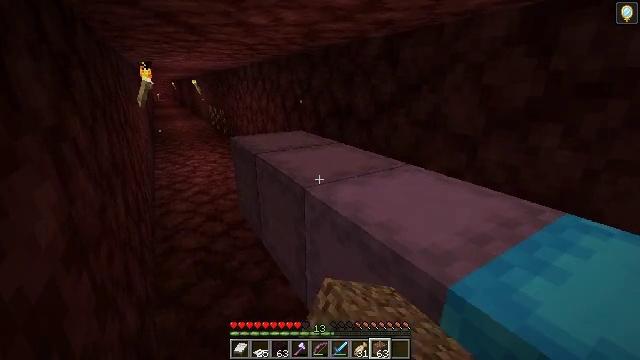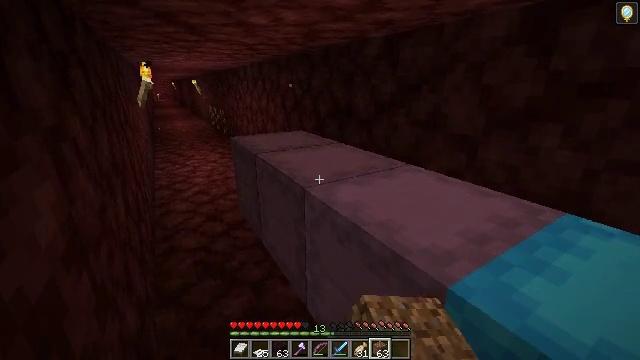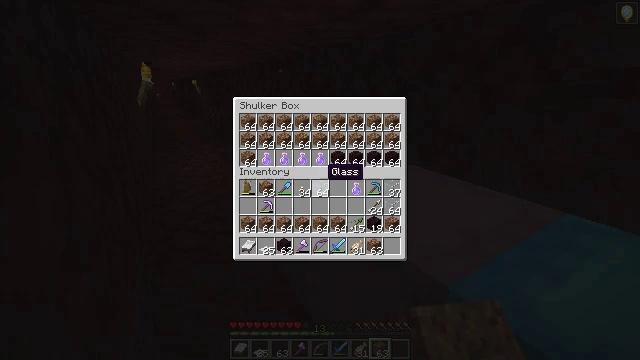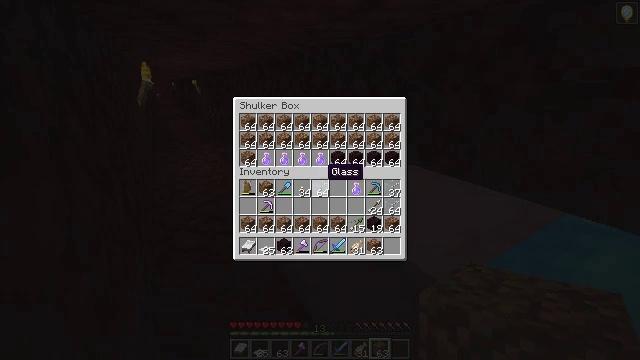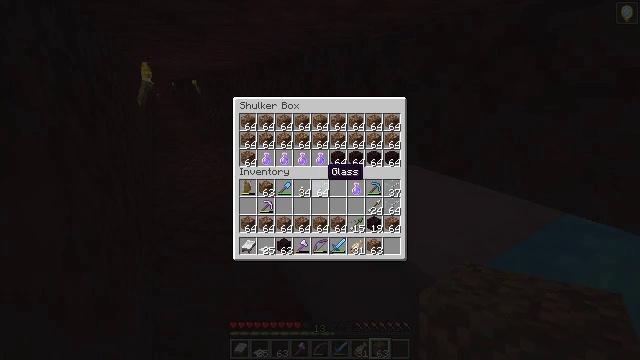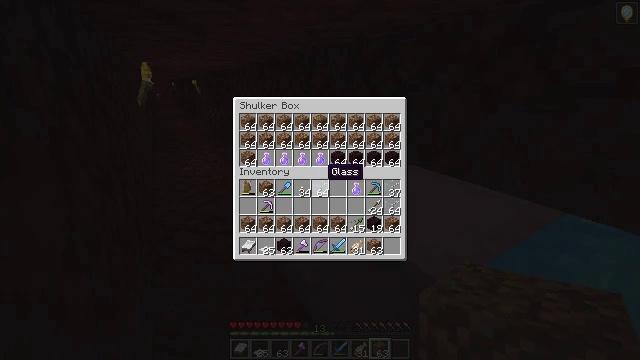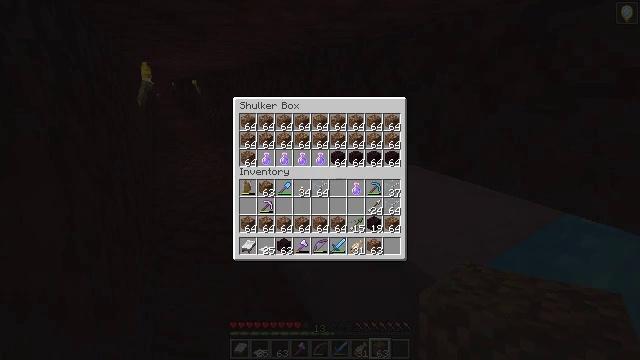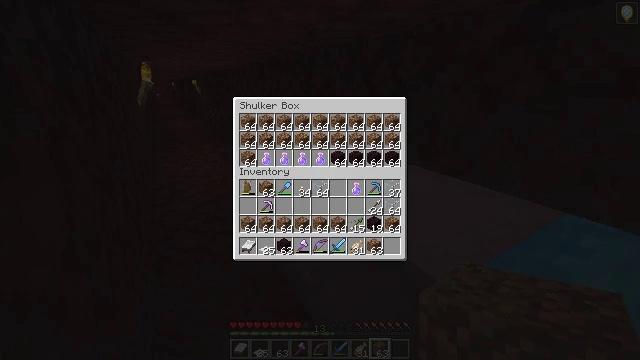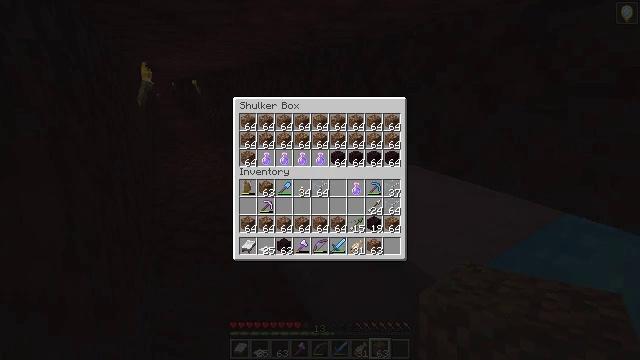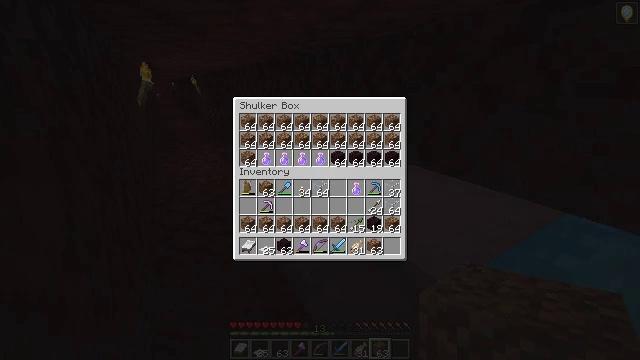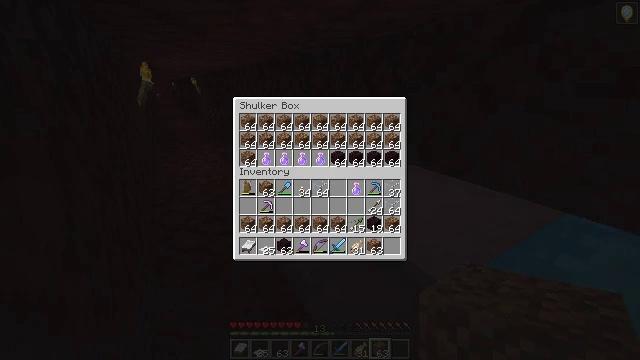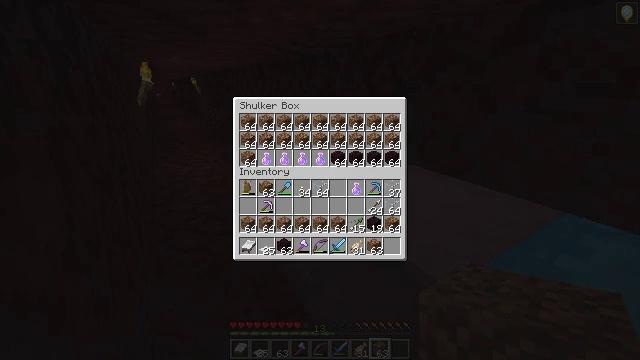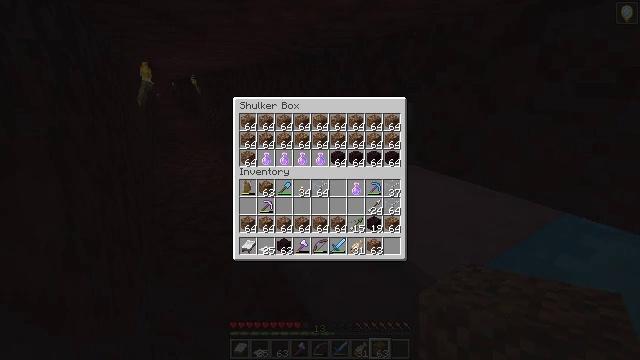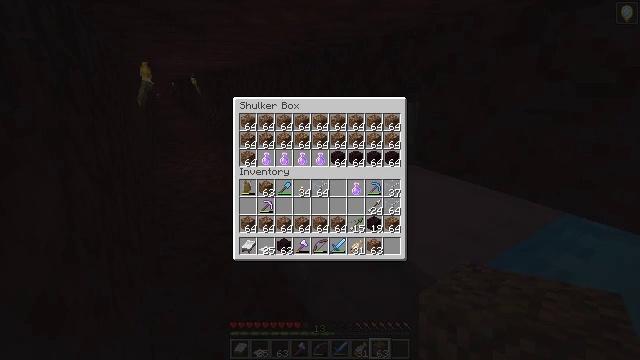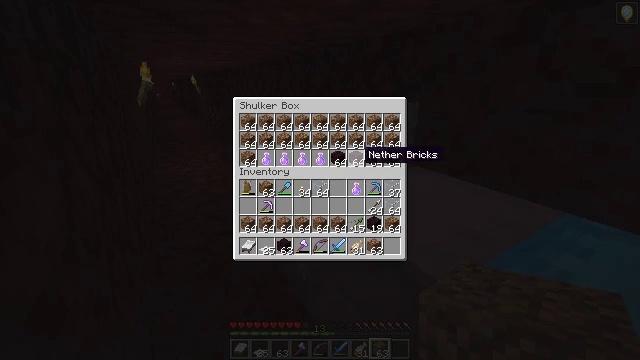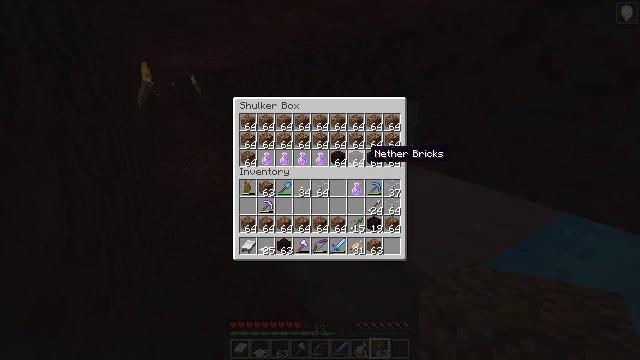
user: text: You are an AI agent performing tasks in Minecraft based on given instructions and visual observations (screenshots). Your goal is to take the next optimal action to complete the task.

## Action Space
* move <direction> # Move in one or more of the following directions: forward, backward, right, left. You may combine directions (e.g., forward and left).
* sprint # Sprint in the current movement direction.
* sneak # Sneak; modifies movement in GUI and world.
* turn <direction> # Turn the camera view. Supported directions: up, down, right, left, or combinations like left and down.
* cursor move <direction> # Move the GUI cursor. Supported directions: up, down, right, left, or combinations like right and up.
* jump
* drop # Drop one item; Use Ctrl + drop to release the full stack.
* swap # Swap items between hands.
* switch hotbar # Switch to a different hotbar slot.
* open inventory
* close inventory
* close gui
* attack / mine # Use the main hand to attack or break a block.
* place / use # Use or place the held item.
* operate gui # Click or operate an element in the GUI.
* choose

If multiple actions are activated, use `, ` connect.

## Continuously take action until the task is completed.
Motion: motion action
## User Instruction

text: Open a crafting table and craft a nether brick slab.
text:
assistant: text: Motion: no_op
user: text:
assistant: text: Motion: no_op
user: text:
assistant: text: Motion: no_op
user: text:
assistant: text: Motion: no_op
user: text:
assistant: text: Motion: no_op
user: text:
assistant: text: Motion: no_op
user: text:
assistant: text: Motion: no_op
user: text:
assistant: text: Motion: no_op
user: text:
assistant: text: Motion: no_op
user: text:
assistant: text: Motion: no_op
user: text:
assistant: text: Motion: no_op
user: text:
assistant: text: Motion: no_op
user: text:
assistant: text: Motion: cursor move right
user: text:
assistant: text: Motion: cursor move right and up
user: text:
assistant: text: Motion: no_op
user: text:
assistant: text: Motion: cursor move right
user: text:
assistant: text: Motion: cursor move right
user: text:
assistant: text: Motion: no_op
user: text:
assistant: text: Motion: sneak
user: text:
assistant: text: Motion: sneak
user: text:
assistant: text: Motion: sneak
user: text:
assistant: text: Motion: sneak
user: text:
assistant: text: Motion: sneak, choose
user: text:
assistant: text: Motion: sneak, choose
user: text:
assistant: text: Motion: sneak, cursor move left, choose
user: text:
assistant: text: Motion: sneak, cursor move left
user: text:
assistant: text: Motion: sneak
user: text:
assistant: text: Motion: sneak
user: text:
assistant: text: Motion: sneak
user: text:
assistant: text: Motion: sneak